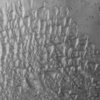
Label: not_dusty